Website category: movie
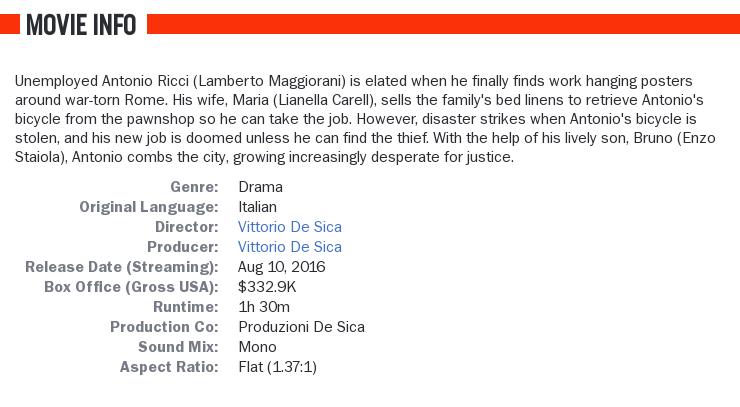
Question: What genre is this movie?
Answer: drama

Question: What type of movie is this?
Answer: drama

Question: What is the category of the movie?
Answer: drama

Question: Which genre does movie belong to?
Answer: drama

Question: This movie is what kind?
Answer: drama

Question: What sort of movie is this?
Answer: drama

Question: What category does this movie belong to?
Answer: drama

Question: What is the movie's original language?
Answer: Italian

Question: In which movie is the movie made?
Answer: Italian

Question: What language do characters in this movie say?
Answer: Italian

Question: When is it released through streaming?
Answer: Aug 10, 2016

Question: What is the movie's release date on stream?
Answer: Aug 10, 2016

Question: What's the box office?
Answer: $332.9K

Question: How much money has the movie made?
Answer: $332.9K

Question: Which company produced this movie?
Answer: Produzioni De Sica

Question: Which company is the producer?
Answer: Produzioni De Sica

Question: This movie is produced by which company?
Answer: Produzioni De Sica